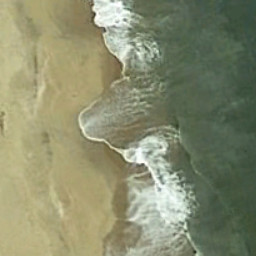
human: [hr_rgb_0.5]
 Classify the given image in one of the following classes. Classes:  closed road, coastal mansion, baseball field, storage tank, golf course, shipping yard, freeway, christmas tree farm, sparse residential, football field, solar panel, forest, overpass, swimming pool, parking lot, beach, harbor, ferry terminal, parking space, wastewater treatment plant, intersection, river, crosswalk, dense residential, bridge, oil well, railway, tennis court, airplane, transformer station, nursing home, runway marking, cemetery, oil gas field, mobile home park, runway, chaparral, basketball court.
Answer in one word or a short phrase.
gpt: beach